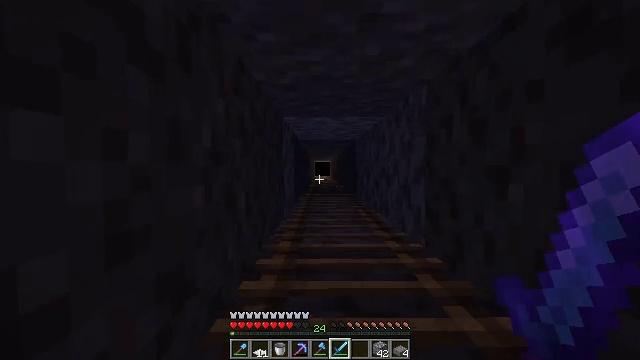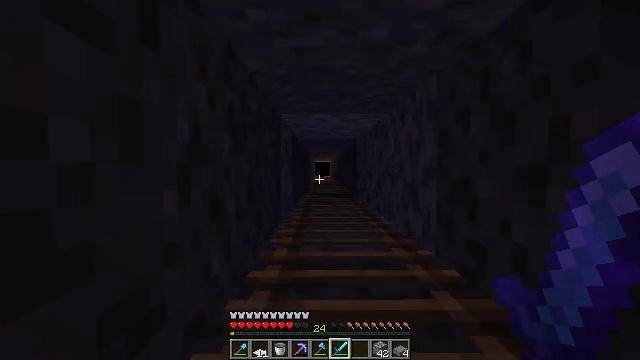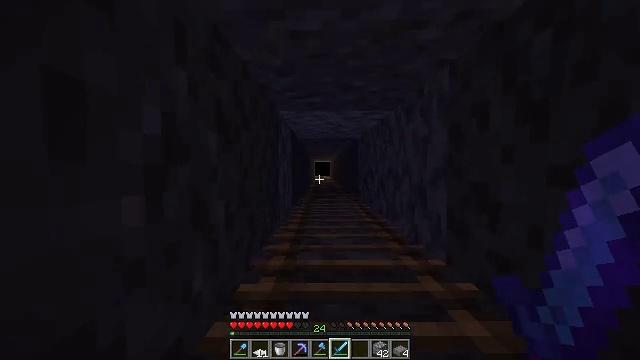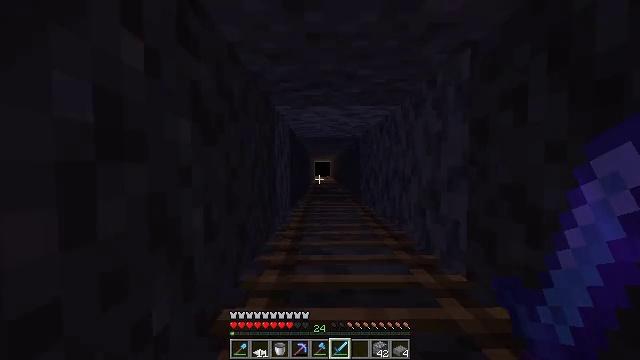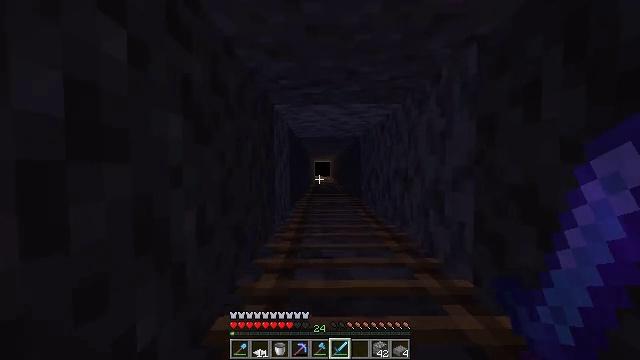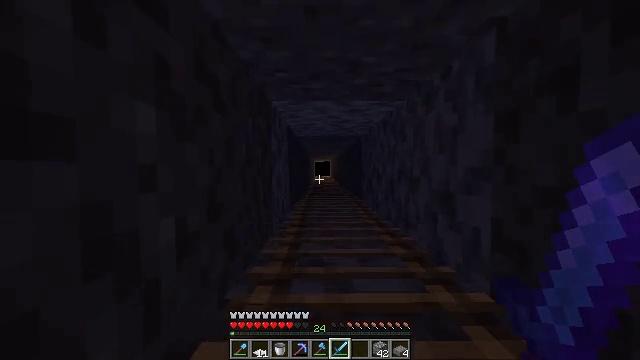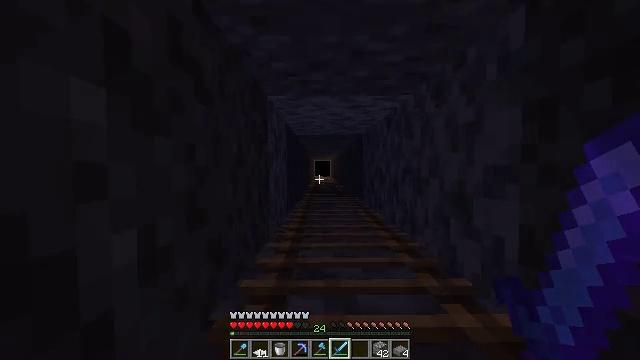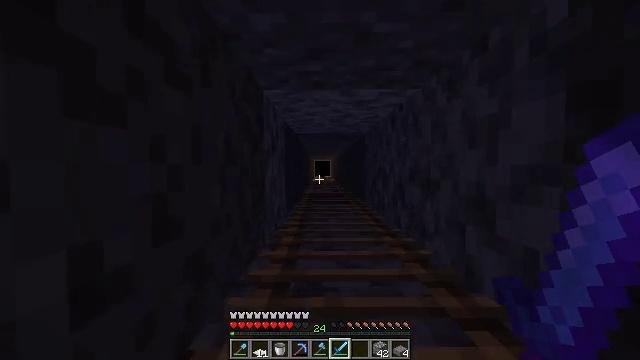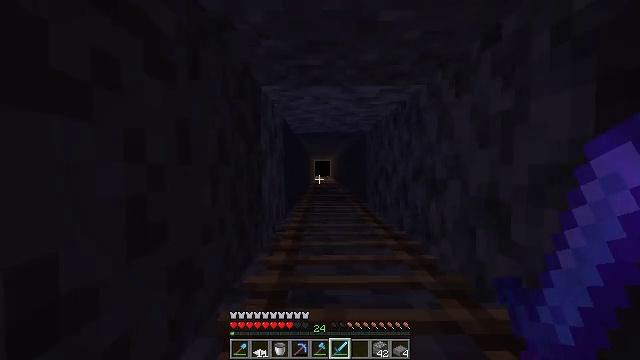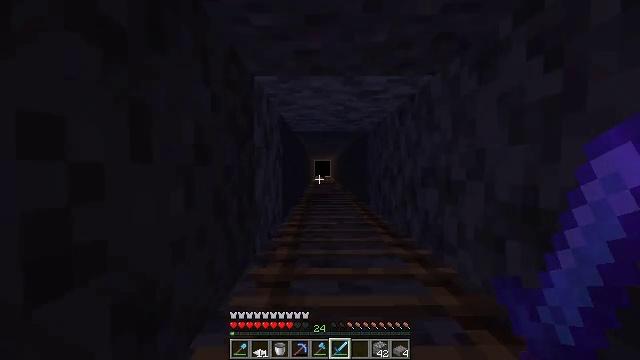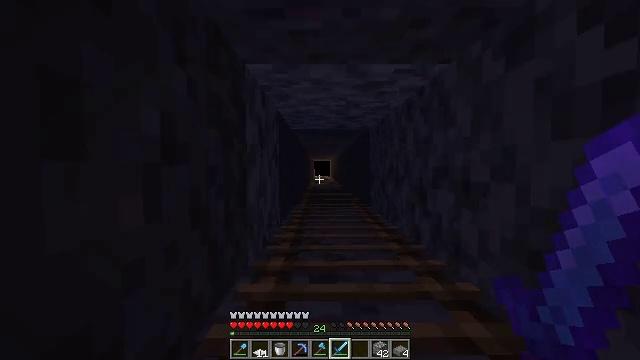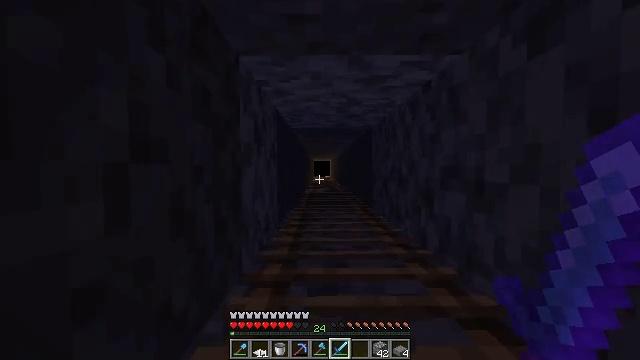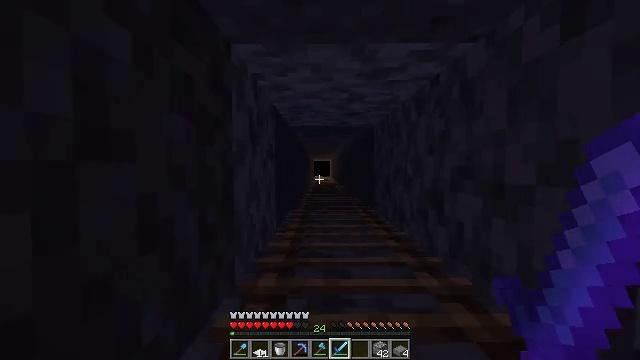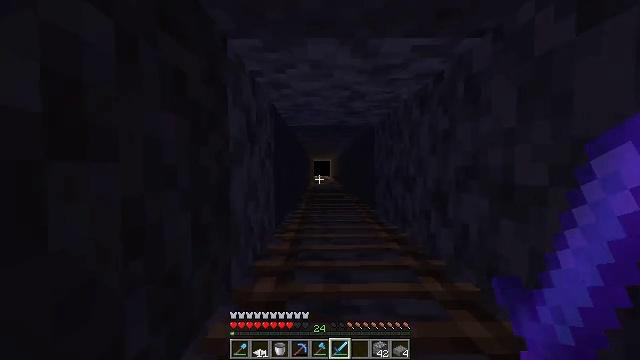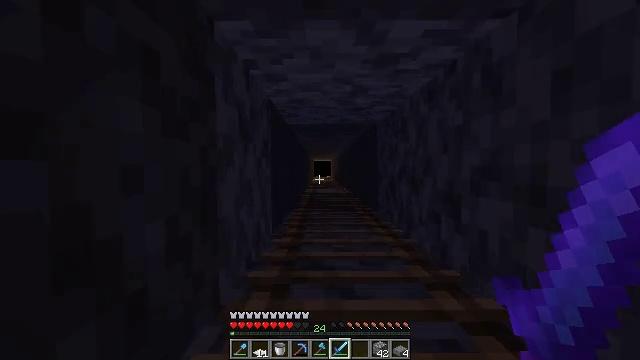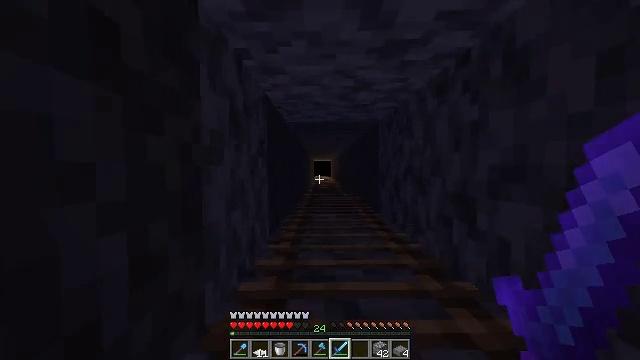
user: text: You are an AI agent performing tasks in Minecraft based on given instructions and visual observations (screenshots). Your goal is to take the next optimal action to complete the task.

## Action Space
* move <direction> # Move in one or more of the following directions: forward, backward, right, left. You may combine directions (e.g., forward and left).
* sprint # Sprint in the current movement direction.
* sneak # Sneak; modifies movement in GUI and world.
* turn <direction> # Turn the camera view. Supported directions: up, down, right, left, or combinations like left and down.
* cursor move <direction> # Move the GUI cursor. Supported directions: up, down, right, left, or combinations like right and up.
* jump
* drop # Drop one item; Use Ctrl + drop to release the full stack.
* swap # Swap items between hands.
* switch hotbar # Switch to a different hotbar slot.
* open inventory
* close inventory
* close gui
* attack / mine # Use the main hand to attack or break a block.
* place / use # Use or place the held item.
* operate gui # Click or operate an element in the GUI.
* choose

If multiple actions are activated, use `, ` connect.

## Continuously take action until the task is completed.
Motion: motion action
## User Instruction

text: Interact with a crafting table to craft an iron trapdoor.
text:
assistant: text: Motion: move forward, jump
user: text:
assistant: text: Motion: move forward, jump
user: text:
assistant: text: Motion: move forward, sprint, jump
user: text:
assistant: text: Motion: move forward, sprint, jump
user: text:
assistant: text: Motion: move forward, sprint, jump
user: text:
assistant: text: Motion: move forward, sprint, jump
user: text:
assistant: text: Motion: move forward, jump
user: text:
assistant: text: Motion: move forward, jump
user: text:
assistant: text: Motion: move forward, jump
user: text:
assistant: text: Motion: move forward, jump
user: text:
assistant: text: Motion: move forward, jump
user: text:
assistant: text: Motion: move forward, sprint, jump
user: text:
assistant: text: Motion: move forward, sprint, jump
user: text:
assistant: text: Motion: move forward, sprint, jump
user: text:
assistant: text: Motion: move forward, jump
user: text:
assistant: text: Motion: move forward, jump
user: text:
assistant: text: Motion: move forward, jump
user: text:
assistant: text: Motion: move forward, jump
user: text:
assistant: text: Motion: move forward, jump
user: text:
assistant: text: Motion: move forward, jump
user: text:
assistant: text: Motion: move forward, jump
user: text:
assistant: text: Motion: move forward, jump
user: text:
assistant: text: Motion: move forward, jump
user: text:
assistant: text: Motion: move forward, jump
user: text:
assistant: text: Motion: move forward, jump
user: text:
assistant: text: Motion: move forward, jump
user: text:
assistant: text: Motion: move forward, jump
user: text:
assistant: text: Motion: move forward, jump
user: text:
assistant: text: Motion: move forward, jump
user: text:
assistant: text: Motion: move forward, jump